Question: Hi there I'm currently using this Diagramm to Show percentages of Invoice Amount by Customers for my Company.
(Picture below filters out Values that are under 4%)
now since i have a lot of Customers that take less than 4%, i was hoping it could be possible to cumulate them all into a Collective Company called "Others"
I'm Using SQL Server Reporting Services 2012.
Does anybody know how this is done ?
Many thanks to you all.
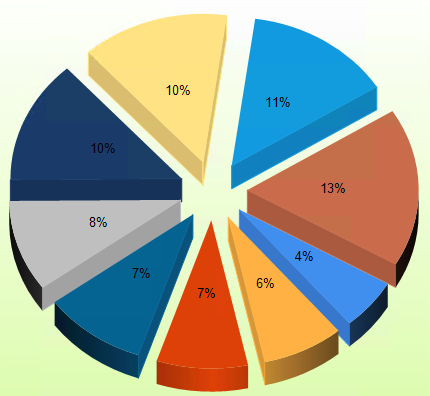
Answer: You can find good details on this at <URL>.
Say we have a simple DataSet and a simple chart based on this:

Now, in the Designer, go to the chart -> and update:
- - -

Now all your small slices are grouped together:

Obviously you may have to tweak slightly for your chart/data but this should give you a good start.